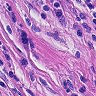
Metastatic tissue present: no